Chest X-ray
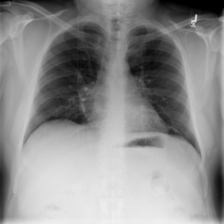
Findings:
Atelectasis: negative
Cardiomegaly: negative
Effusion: negative
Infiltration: negative
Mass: negative
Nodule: negative
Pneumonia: negative
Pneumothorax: negative
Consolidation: positive
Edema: negative
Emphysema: negative
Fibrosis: negative
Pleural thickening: negative
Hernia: negative